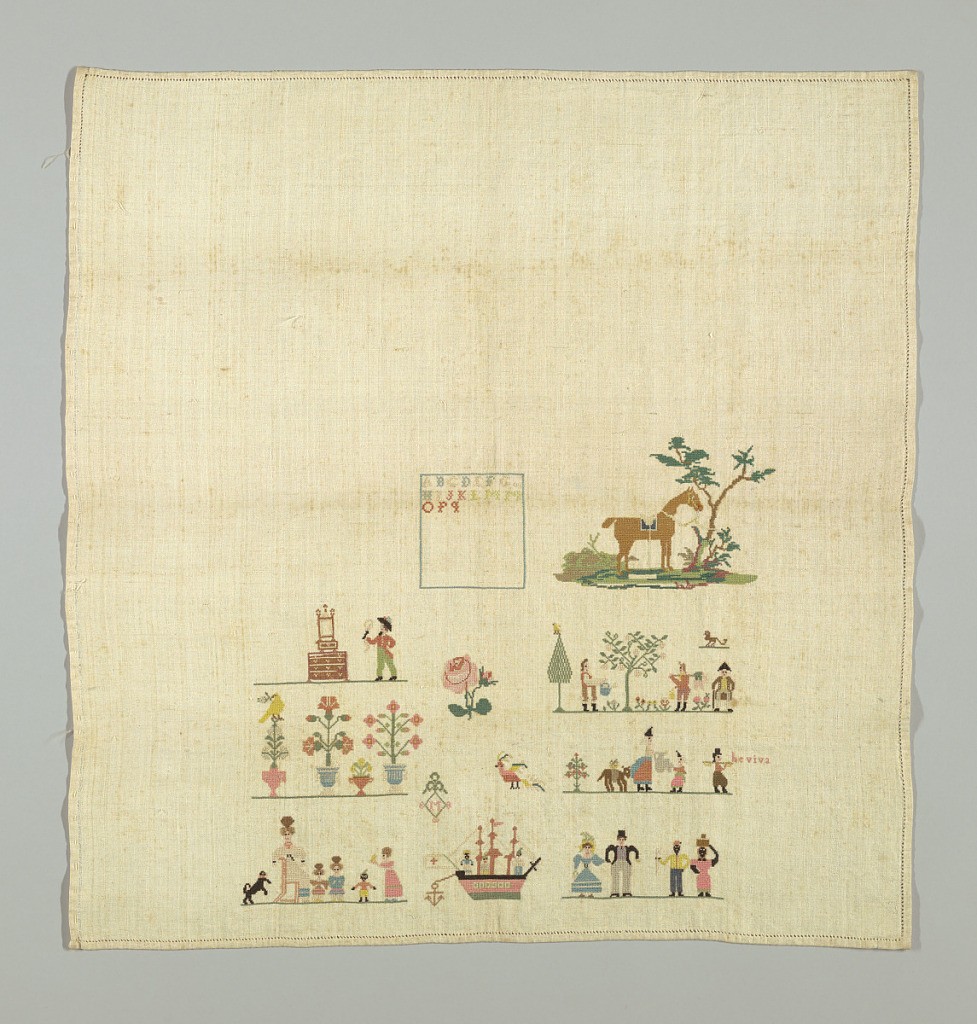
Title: Sampler
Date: early 19th century
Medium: silk embroidery on cotton foundation Technique: embroidered in cross and knot stitches on plain weave foundation
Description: Unfinished sampler, blank at top and with isolated motifs at bottom, including a horse under a tree, a ship, and several scenes with figures.